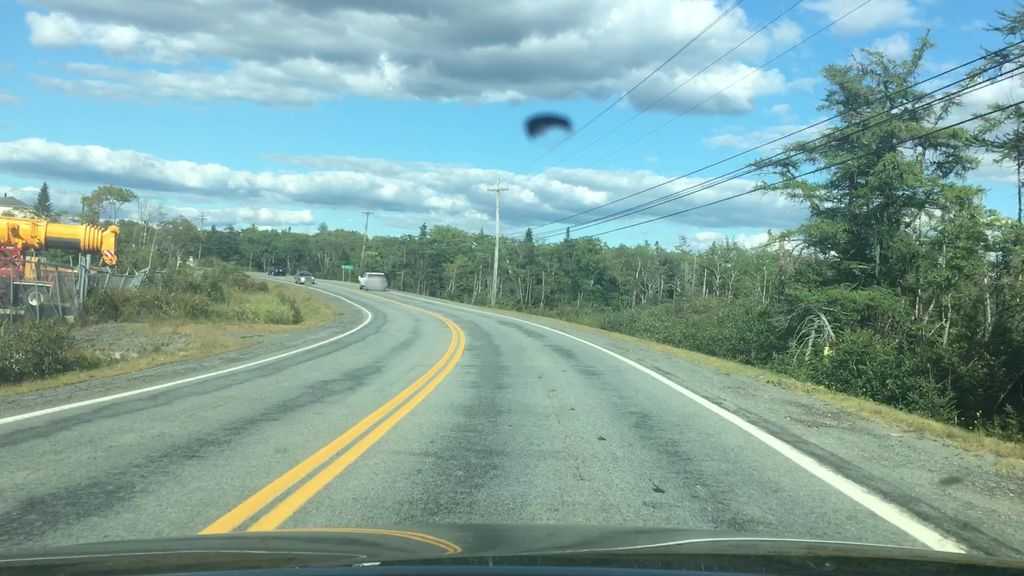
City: halifax